Question: I have specifically requested that the background of the items in a ListView be equal to the background items listed in Play Store. Like this:

So far I try this drawables:
'''
@android:drawable/alert_light_frame
@android:drawable/dialog_holo_light_frame
@drawable/abc_menu_dropdown_panel_holo_light
'''
And this layer-list:
'''
<layer-list xmlns:android="http://schemas.android.com/apk/res/android" >
<item>
<shape android:shape="rectangle">
<solid android:color="#99D3D3D3"/>
<corners android:radius="3dp" />
</shape>
</item>
<item
android:left="1.1dp"
android:right="1.1dp"
android:top="0.8dp"
android:bottom="2dp">
<shape android:shape="rectangle">
<solid android:color="#fafafa"/>
<corners android:radius="2dp" />
</shape>
</item>
'''
They are similar to what I need, but not equals. The closest is the layer-list, but does not have the blur effect int the shape shadow.
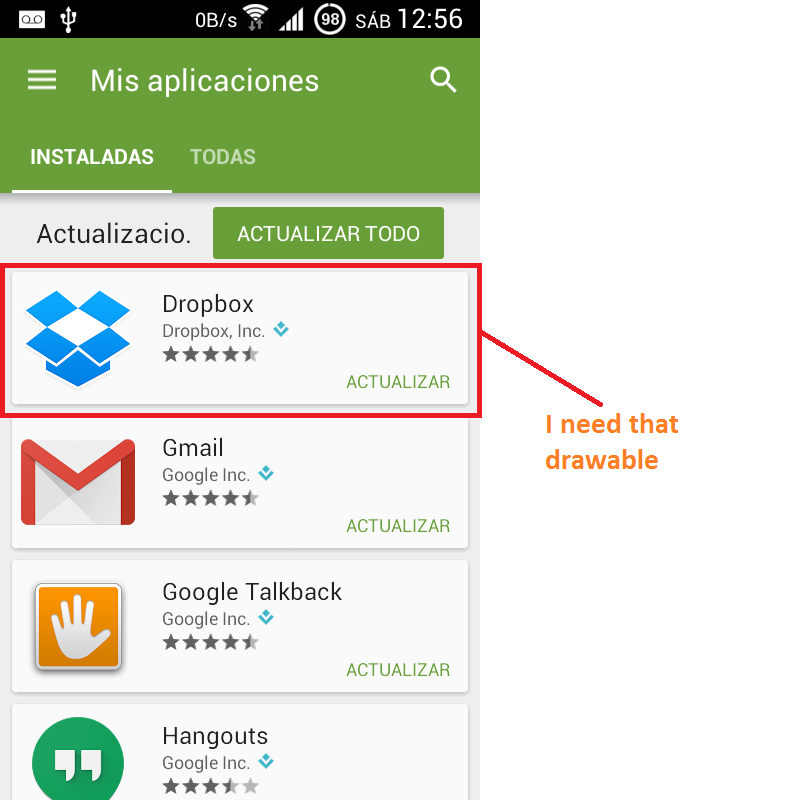
Answer: The proper is to use Cards which have default behavior of shadow and rounded corners.Play store is using Card with RecyclerView. These are very helpful links below:
<URL>
<URL>